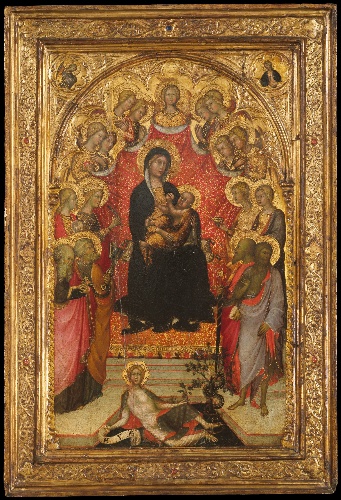
Title: Madonna and Child Enthroned with Saint John the Evangelist, Saint Peter, Saint Agnes, Saint Catherine of Alexandria, Saint Lucy, an Unidentified Female Saint, Saint Paul, and Saint John the Baptist, with Eve and the Serpent; the Annunciation
Artist: Paolo di Giovanni Fei
Artist bio: Italian, San Quirico, active by 1369–died 1411
Date: ca. 1385–90
Object type: Painting
Classification: Paintings
Medium: Tempera on wood, gold ground
Dimensions: Overall, with engaged frame, 34 1/4 x 23 1/4 in. (87 x 59.1 cm); painted surface 27 7/8 x 17 1/4 in. (70.8 x 43.8 cm)
Department: Robert Lehman Collection
Credit line: Robert Lehman Collection, 1975
Accession year: 1975
Repository: Metropolitan Museum of Art, New York, NY
Tags: Madonna and Child|Saint John the Evangelist|Saint Peter|Annunciation|Saints